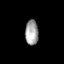
Tissue: prostate
Cell type: Fibroblasts
Senescence score: 0.7099
Nuclear area (px): 320
Mean DAPI intensity: 163.072